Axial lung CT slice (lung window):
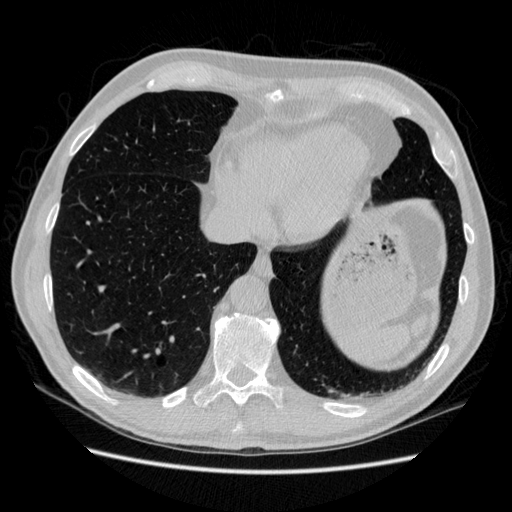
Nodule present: no